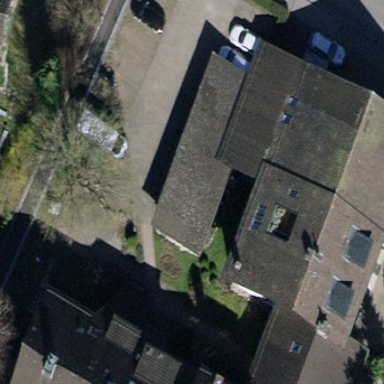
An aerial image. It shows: Collection of garages.